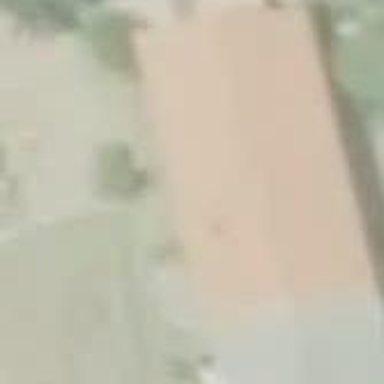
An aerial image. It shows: Simple house.